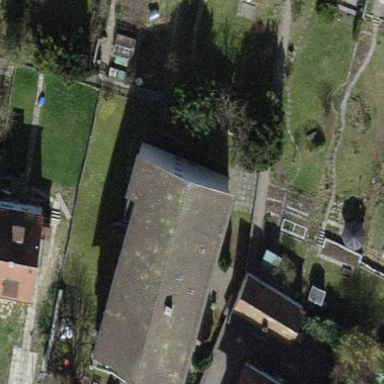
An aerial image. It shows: Building with tile roof.